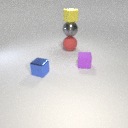
small yellow rubber cube above large red rubber sphere